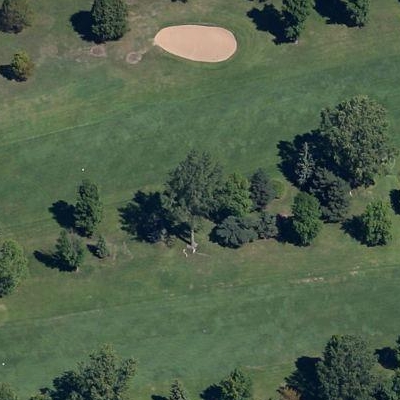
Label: Grass